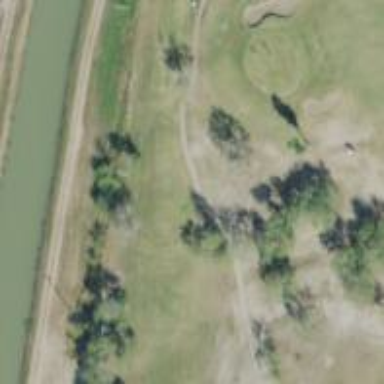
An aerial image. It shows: Path designated for golf carts.